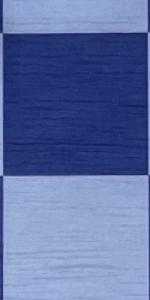
Label: Empty